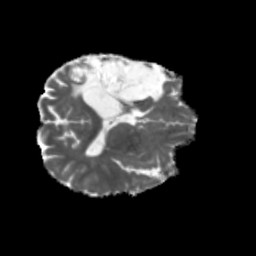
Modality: MD
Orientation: axial
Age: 41
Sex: male
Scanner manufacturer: siemens
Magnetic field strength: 3 T
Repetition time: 5.47 s
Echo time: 0.0854 s